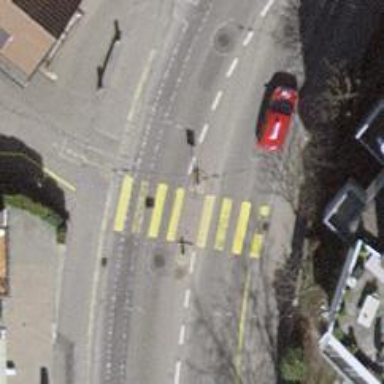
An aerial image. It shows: Zebra crossing with crossing island.